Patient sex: F
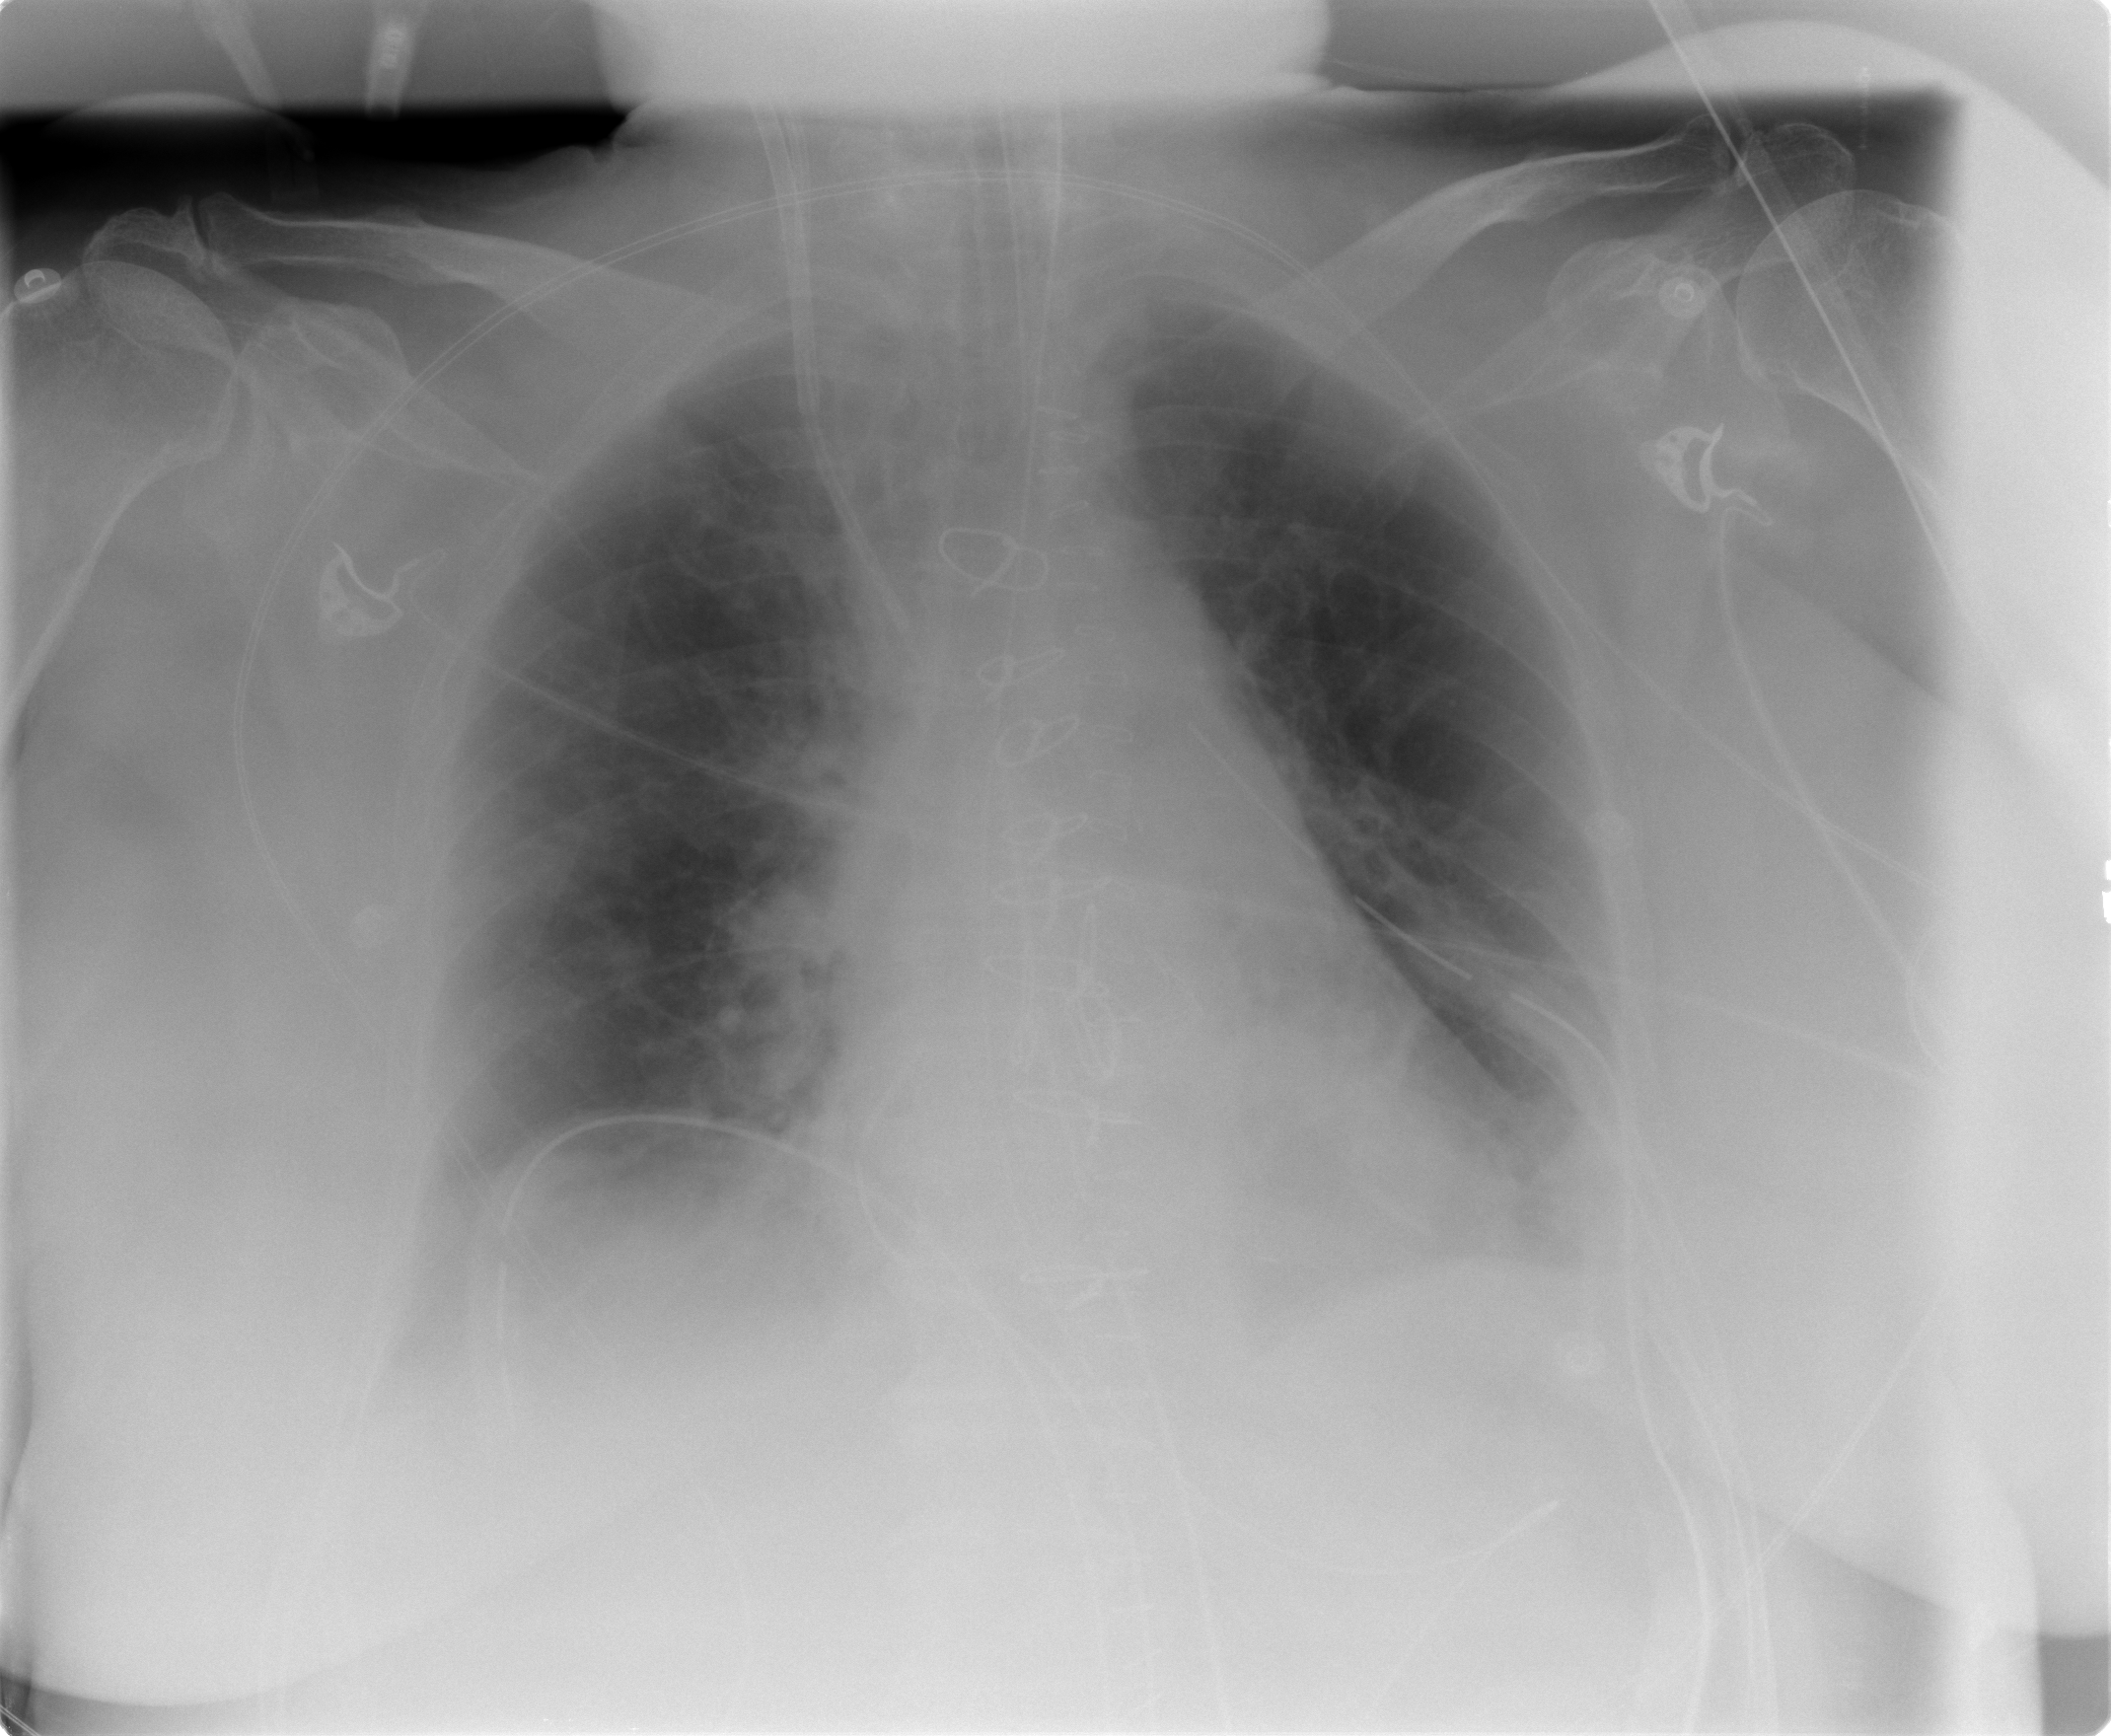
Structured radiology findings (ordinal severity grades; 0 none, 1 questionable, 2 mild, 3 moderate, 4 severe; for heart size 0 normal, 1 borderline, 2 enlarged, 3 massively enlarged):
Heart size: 2
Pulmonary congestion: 2
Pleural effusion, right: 2
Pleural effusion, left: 2
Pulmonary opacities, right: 0
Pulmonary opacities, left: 0
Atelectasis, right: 2
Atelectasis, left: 2